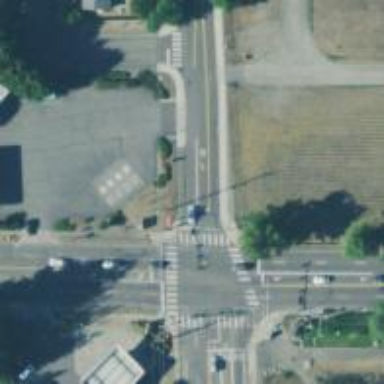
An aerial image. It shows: Footway with zebra crossing.